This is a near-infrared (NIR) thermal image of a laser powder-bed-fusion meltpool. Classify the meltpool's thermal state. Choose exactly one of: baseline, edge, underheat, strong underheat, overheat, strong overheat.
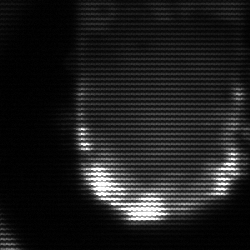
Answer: baseline